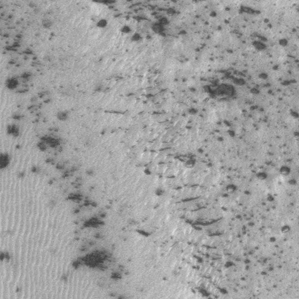
Label: frost